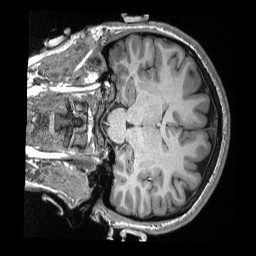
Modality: T1w
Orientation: coronal
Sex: female